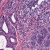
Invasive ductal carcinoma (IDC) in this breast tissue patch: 0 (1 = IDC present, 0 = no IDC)